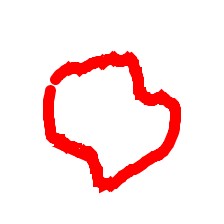
Shape: circle